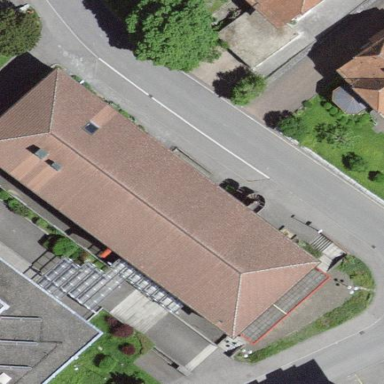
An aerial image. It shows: Community center building.